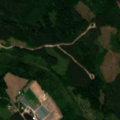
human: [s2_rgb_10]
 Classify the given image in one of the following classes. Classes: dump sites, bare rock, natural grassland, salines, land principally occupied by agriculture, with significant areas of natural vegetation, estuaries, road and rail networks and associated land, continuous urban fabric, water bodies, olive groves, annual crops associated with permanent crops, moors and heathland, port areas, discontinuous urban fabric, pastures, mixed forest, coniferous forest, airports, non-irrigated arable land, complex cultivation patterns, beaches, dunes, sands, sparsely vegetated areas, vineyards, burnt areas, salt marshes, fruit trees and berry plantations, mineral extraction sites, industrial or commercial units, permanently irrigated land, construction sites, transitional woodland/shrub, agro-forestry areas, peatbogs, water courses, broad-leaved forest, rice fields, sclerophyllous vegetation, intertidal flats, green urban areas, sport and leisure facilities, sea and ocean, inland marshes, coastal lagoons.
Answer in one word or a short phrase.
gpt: land principally occupied by agriculture, with significant areas of natural vegetation, coniferous forest, mixed forest, water bodies